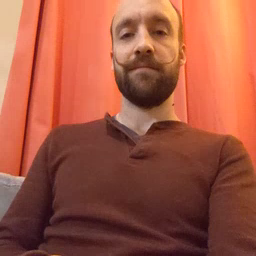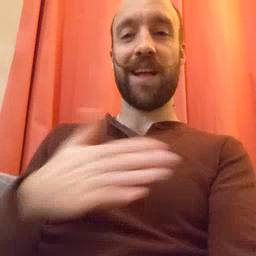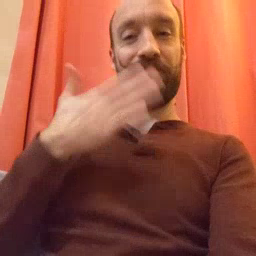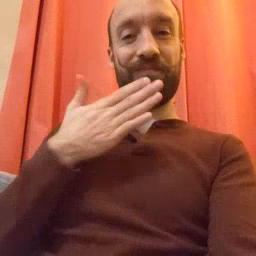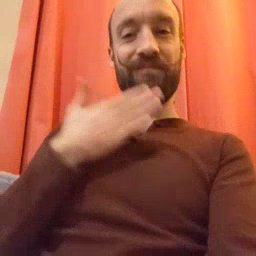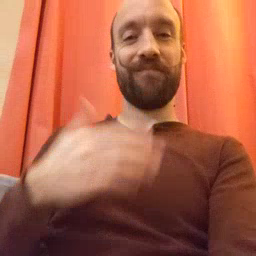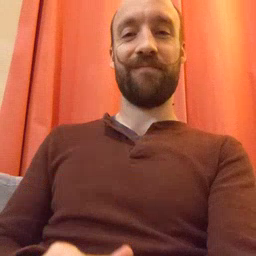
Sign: happy